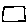
Label: square